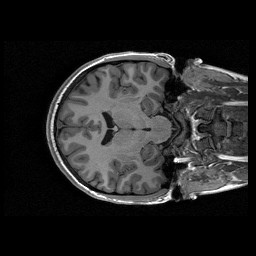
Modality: T1w
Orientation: axial